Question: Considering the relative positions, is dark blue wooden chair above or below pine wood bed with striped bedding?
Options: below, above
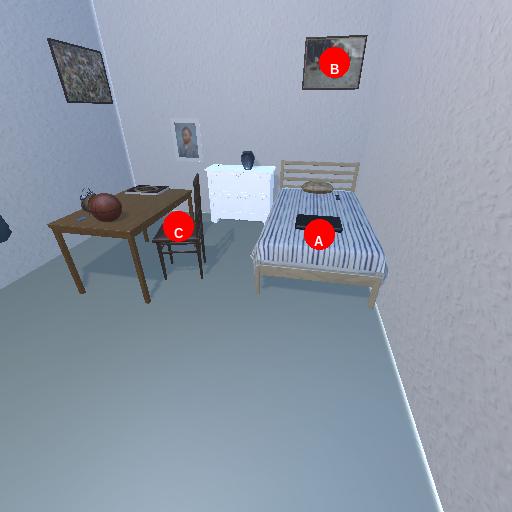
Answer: below